Question: I have a simple Hello World application
'''
public class TestLeaksOnFinish extends Activity
{
static int ctr = 0;
protected void onCreate(Bundle savedInstanceState)
{
super.onCreate(savedInstanceState);
TextView t = new TextView(this);
t.setText("Hello World! "+ctr++);
setContentView(t);
}
}
'''
When I run this multiple times, each time followed by pressing BACK, I see that ctr increases each time, indicating that the Activity is not killed completely after BACK.
This is also confirmed by dumping the HPROF file in DDMS after pressing BACK.
This file still contains my TestLeaksOnFinish activity class.
Can someone explain why this Activity is still present in the heap dump after pressing BACK?
When I list the incoming references, I get the following

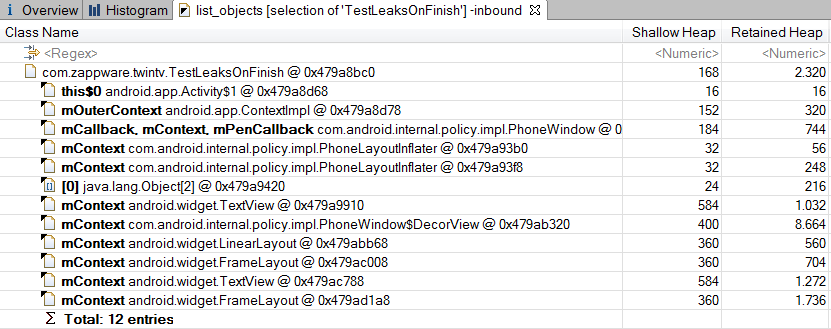
Answer: In Android activities dont get killed they'll just be moved to background.That's how Android works you cant kill an Application or basically there's not quit as you know.It'll just stay in the background and in the memory.
When you run out of memory then the system starts to kill the Application processes according to priority that the system gives to every application itself.